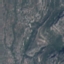
Land use / land cover class: HerbaceousVegetation